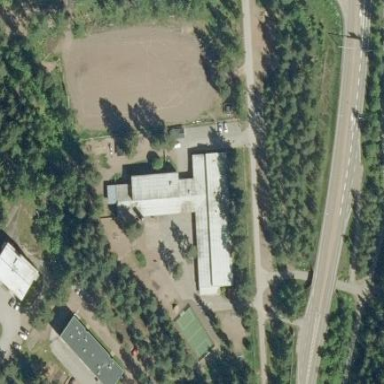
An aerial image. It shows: Public building.